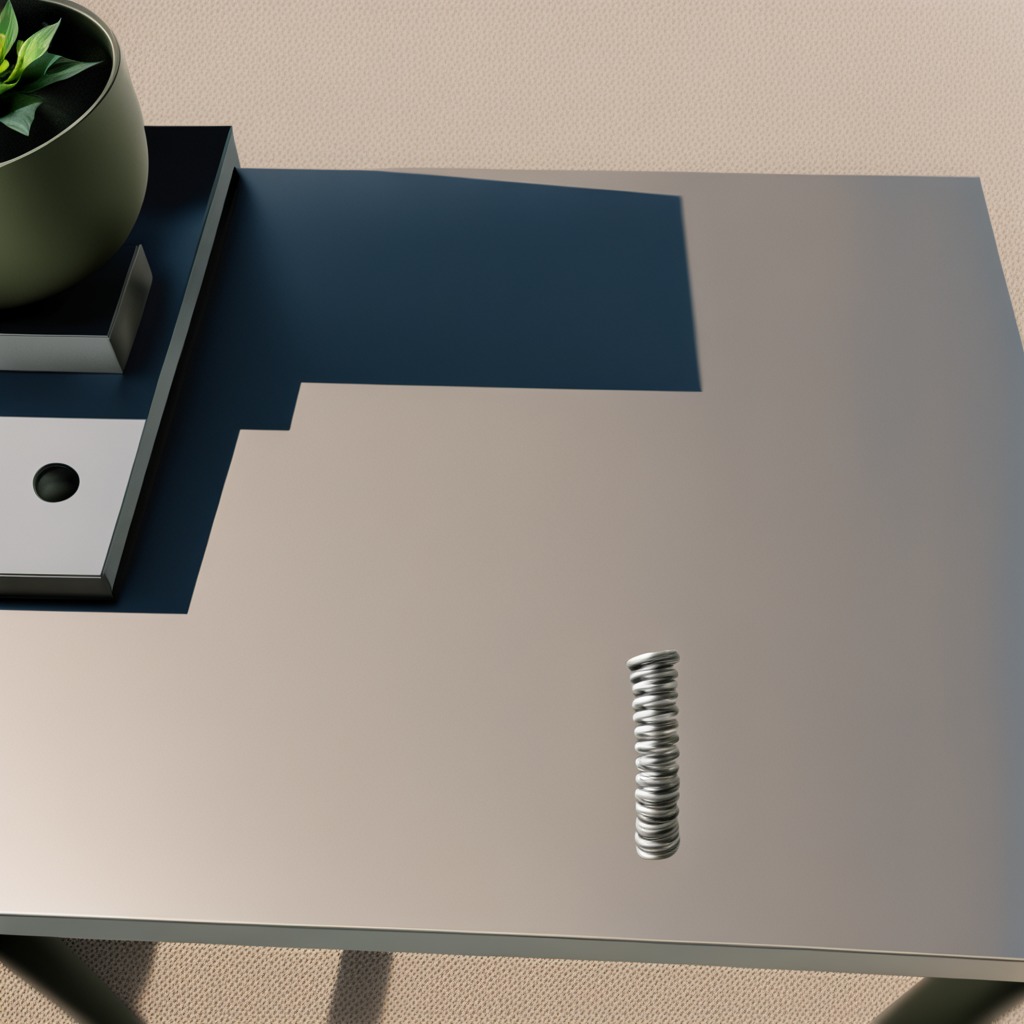
A coiled metal spring is lying on a clean utility table in a temporary outdoor tool station.